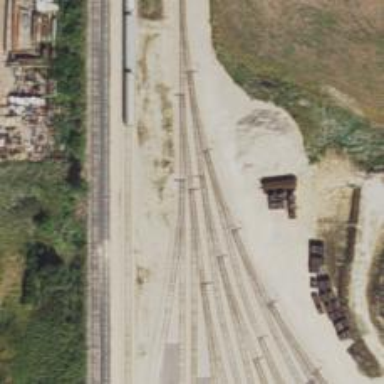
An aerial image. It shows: Railway spur service.